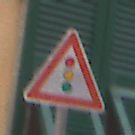
Verkehrszeichen: Lichtzeichenanlage
Umgebung: Outdoor, Urban
Tageszeit: Midday
Wetter: Overcast
Licht: Natural
Jahreszeit: NotSpecified
Kontrast: LowContrast